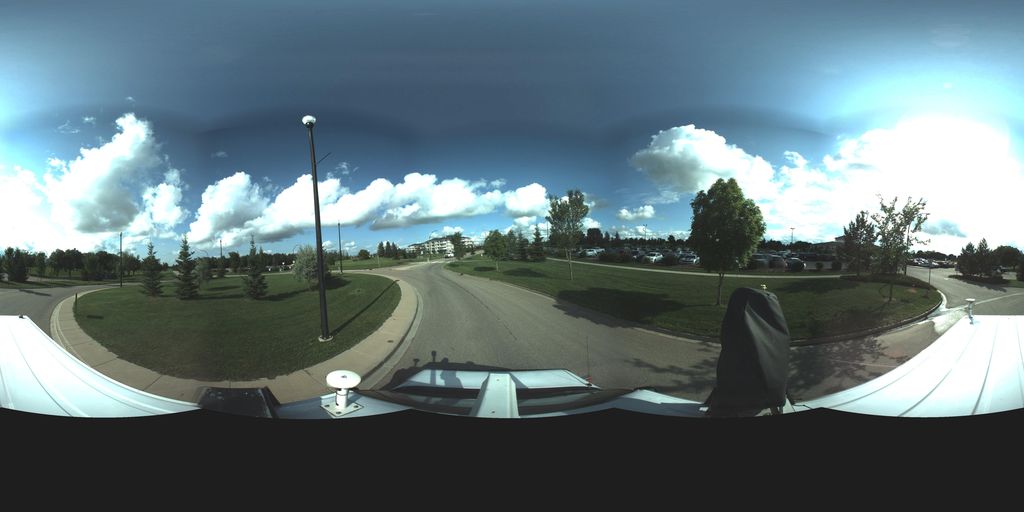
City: saskatoon